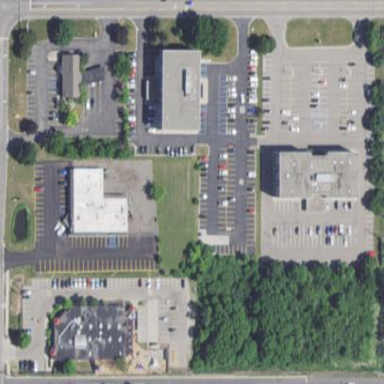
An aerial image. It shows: Commercial area.